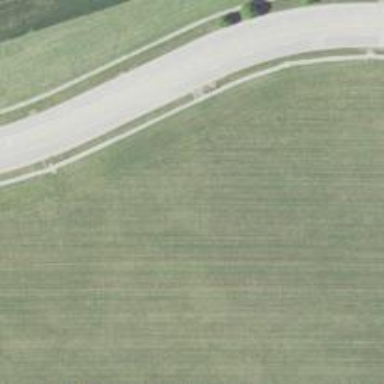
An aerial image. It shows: Image of greenfield covered with grass.